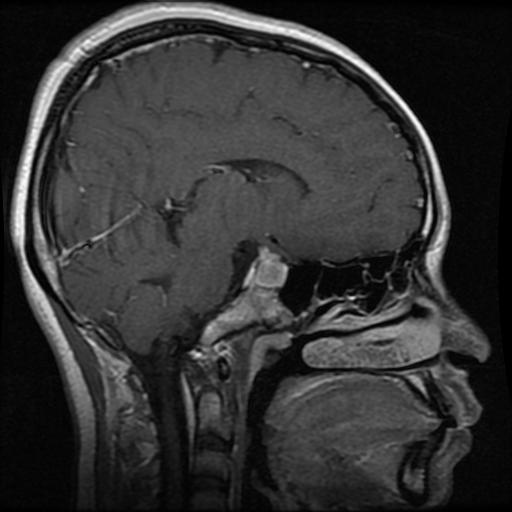
Label: pituitary